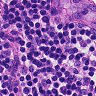
Metastatic tissue present: no